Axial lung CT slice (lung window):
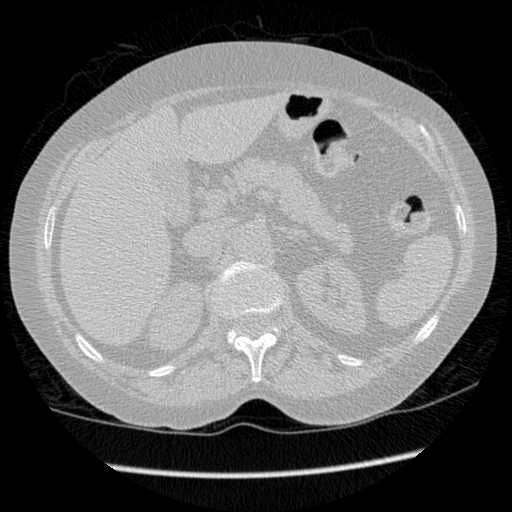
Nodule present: no